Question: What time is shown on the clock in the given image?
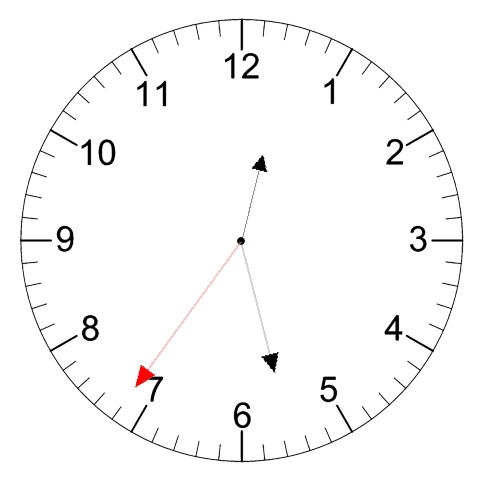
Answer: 12:27:36